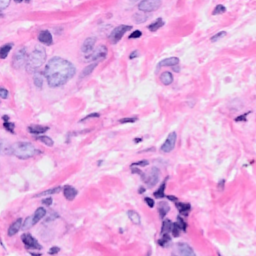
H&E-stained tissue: Breast